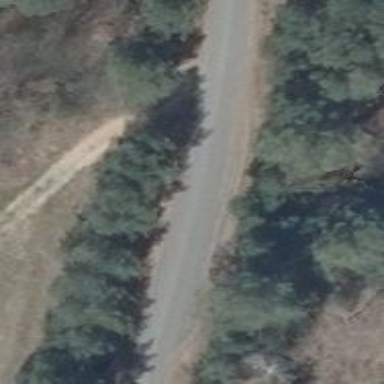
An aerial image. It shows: Unclassified asphalt road without sidewalk.